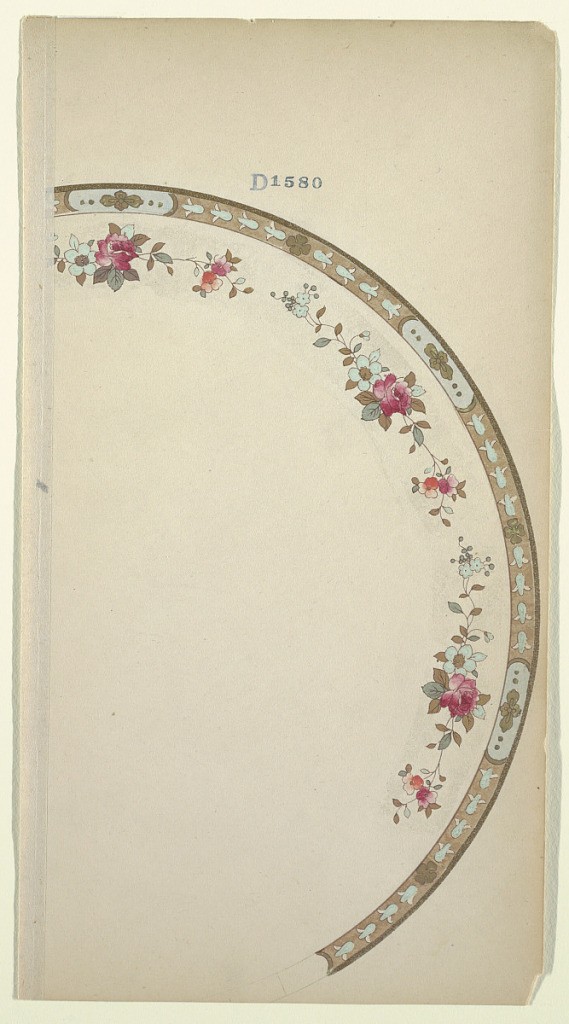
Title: Design for a Plate
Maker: Noritake, Japan and New York, New York, USA
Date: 1880–1910
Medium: Brush and watercolor, gold gouache, graphite on cream paper
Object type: Drawing
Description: Design for a partial plate with gold rim containing light blue tulips (flowers) and cartouches. Inside border there is a vine bearing red roses and leaves.